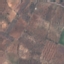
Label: PermanentCrop